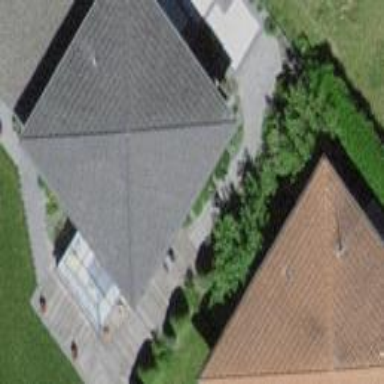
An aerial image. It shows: Building with pyramidal-shaped roof.